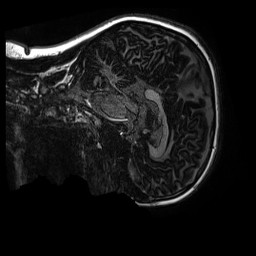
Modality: MP2RAGE
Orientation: sagittal
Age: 12
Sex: male
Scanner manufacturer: siemens
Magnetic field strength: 3 T
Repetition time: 4 s
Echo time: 0.00303 s